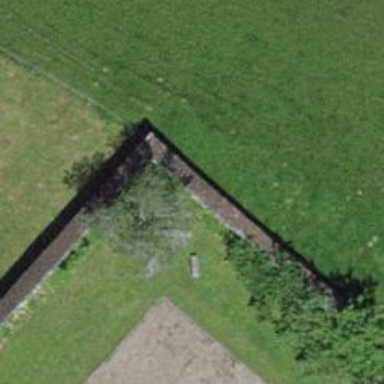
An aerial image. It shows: Wall barrier.